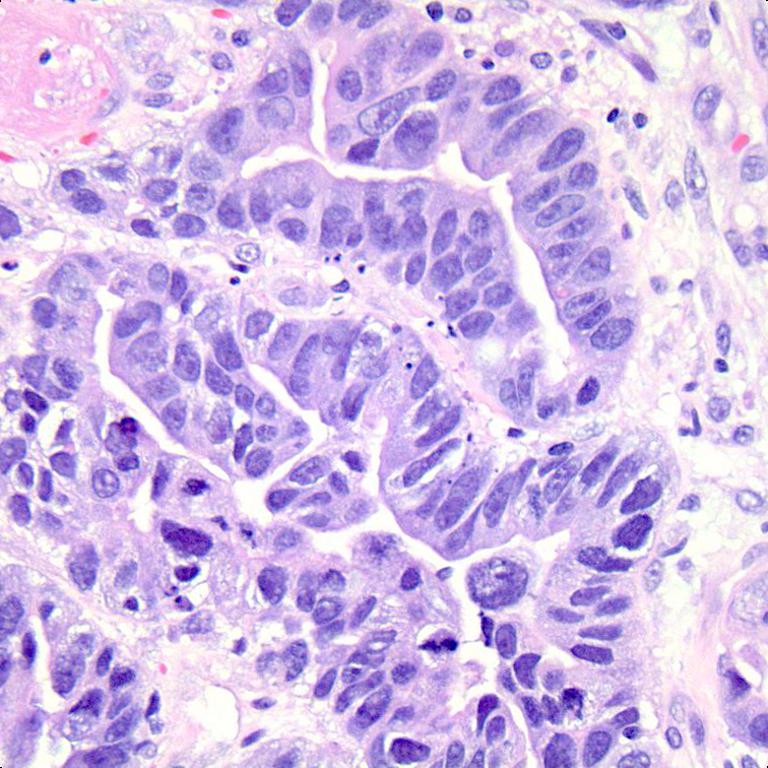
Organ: colon
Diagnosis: adenocarcinomas